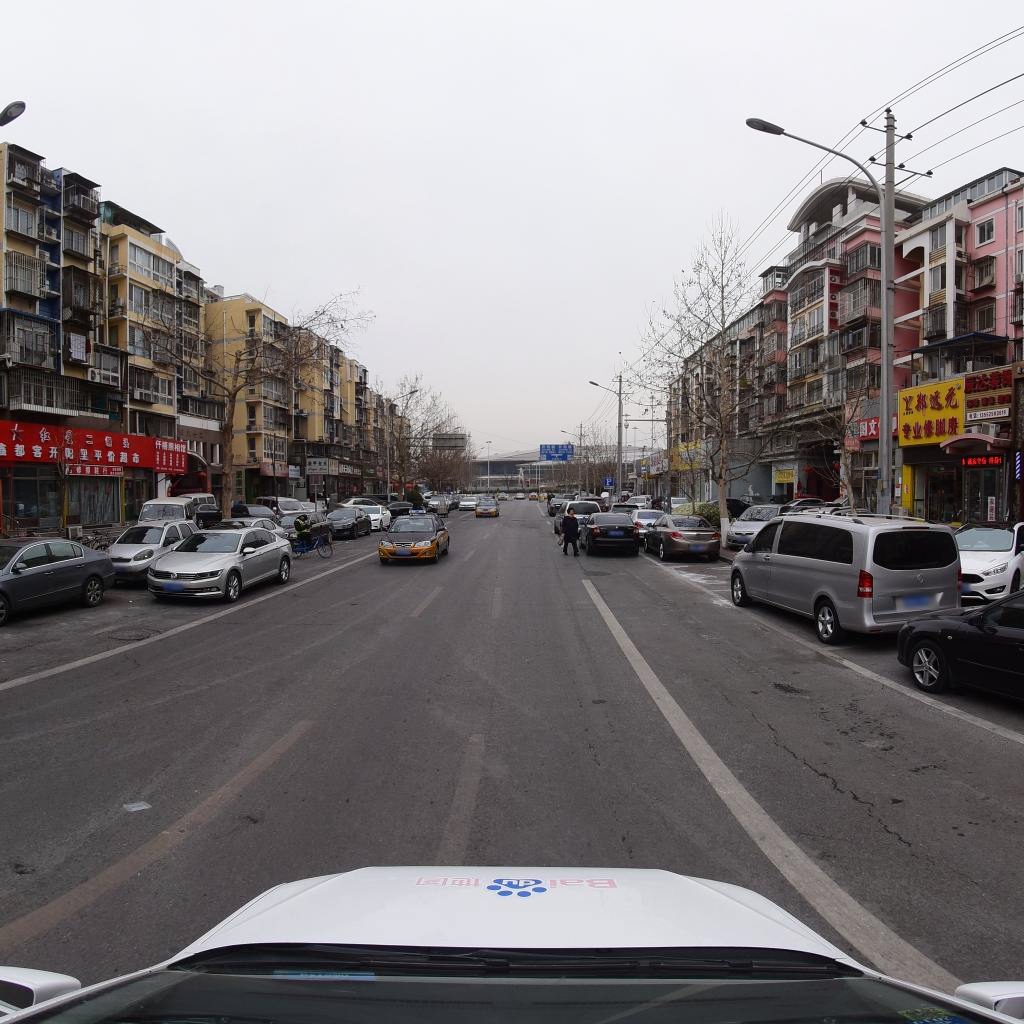
Region: Fengtai
Road damage annotations: transverse crack, longitudinal crack, manhole cover